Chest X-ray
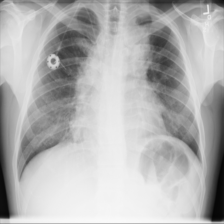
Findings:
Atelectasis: negative
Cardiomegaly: negative
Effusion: negative
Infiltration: positive
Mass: positive
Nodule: negative
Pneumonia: negative
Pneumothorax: negative
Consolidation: negative
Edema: negative
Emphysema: negative
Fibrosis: negative
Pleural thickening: negative
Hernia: negative